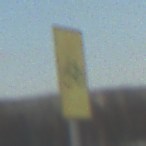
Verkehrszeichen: RadverkehrOhnePfeilsymbol
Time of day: SunriseSunset
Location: Outdoor (Nature)
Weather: PartlyCloudy
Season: NotSpecified
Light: Natural